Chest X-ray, PA view. Patient: 76 years old, sex M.
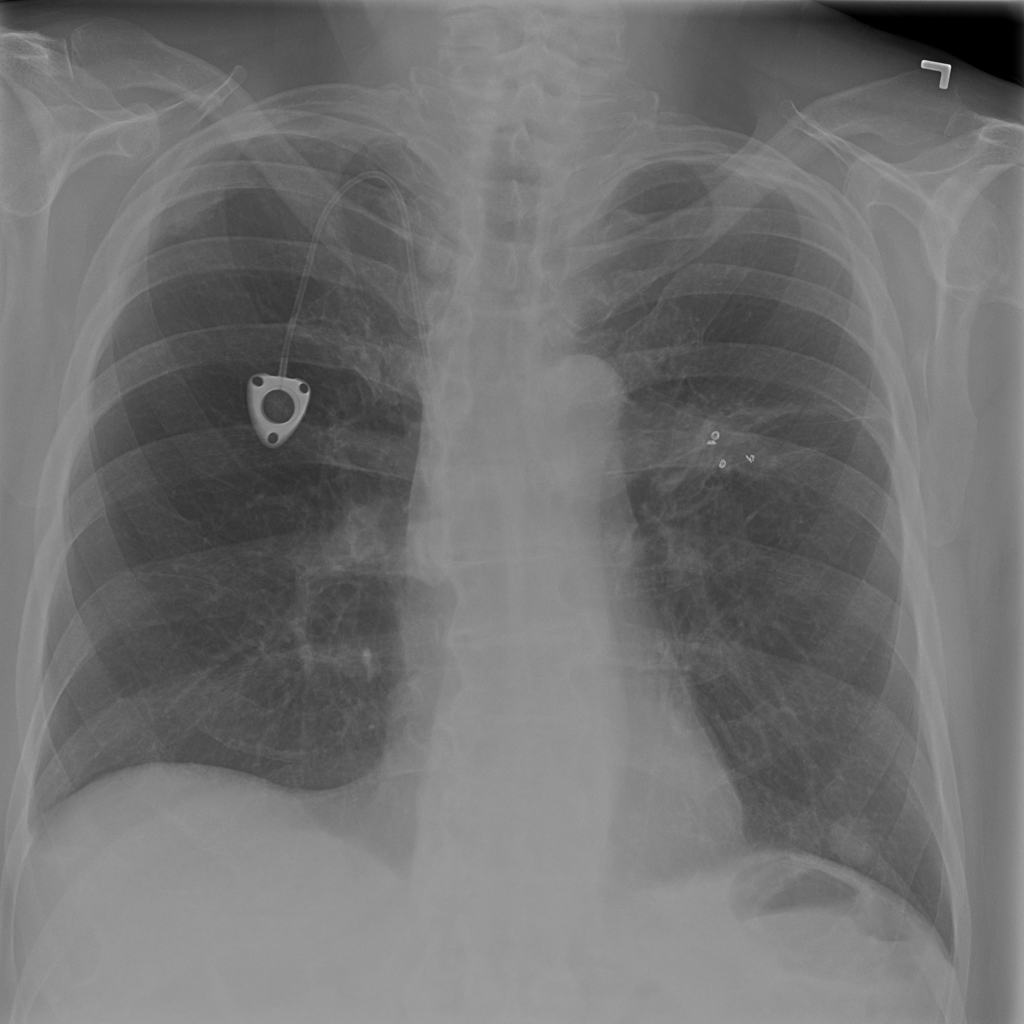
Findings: No Finding